Field crop: tomato
Growth stage: 1
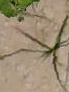
Species: cyperus